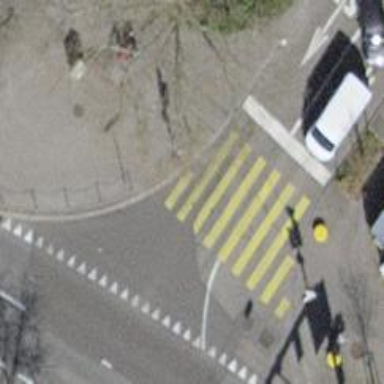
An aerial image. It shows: Paved footway with zebra crossing.